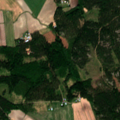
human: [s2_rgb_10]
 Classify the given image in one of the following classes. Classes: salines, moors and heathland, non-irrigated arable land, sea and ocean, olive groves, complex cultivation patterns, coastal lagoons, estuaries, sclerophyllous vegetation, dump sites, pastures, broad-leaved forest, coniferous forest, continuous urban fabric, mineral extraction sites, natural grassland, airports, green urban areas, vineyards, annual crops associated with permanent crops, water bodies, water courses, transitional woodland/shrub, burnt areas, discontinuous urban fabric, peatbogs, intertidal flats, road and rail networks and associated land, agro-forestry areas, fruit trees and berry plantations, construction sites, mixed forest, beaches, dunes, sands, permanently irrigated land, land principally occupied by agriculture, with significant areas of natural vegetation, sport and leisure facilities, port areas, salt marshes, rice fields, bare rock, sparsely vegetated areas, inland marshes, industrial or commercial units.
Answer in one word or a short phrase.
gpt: non-irrigated arable land, coniferous forest